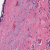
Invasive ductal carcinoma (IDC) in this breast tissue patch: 0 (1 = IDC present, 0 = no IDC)